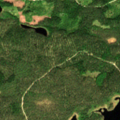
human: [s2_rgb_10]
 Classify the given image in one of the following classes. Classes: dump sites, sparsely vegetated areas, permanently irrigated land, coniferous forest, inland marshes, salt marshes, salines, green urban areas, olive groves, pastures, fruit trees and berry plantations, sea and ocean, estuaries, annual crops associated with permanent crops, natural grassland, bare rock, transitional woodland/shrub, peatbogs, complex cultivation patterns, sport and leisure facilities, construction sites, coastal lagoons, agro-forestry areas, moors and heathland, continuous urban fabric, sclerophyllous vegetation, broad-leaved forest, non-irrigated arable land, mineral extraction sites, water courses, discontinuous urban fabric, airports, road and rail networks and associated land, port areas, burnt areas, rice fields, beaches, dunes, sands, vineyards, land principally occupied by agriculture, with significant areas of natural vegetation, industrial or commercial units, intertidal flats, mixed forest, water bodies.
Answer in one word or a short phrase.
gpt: coniferous forest, mixed forest